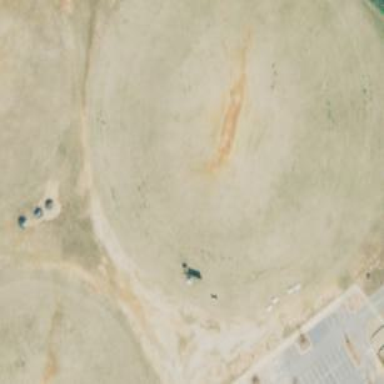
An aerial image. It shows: Cricket pitch for leisure and sports activities.